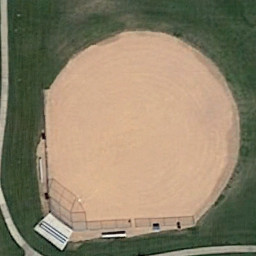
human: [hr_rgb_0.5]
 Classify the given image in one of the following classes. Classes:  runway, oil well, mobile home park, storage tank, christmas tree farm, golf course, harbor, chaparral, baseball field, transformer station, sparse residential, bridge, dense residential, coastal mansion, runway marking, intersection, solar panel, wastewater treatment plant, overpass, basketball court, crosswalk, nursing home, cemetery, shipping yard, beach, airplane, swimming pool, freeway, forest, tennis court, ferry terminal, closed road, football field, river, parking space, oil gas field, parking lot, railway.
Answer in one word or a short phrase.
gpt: baseball field